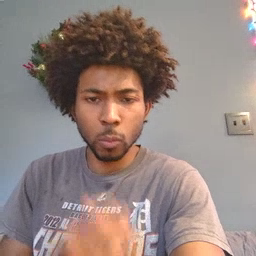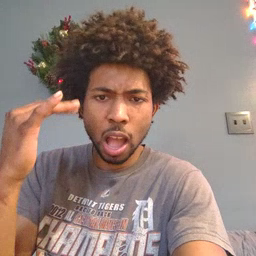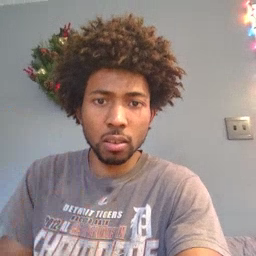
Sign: why